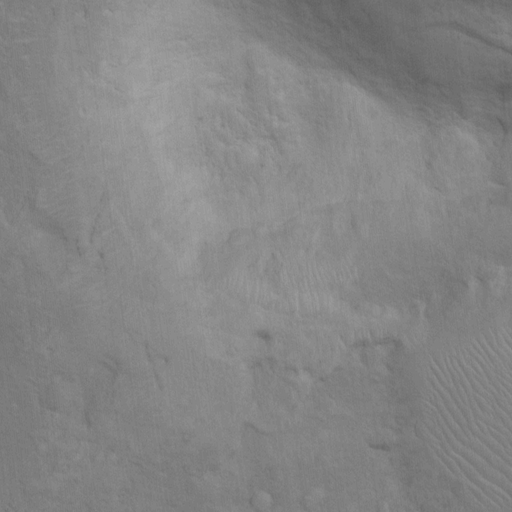
Classes present: Background, Cone